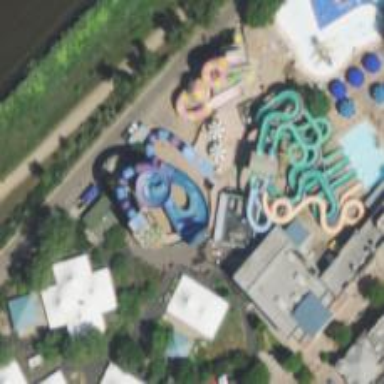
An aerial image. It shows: Culvert tunnel used as water slide attraction.